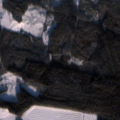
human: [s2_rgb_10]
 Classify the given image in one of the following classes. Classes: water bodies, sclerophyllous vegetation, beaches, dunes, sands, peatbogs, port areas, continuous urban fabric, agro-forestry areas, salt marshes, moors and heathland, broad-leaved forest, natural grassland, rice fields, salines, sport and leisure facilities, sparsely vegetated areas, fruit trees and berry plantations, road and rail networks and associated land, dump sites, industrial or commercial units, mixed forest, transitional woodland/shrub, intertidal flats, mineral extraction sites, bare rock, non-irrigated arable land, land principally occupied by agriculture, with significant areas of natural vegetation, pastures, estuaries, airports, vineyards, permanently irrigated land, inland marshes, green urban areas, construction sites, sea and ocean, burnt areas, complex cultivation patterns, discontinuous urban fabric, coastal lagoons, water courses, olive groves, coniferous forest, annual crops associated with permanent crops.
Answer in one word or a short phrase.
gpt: coniferous forest, mixed forest, peatbogs